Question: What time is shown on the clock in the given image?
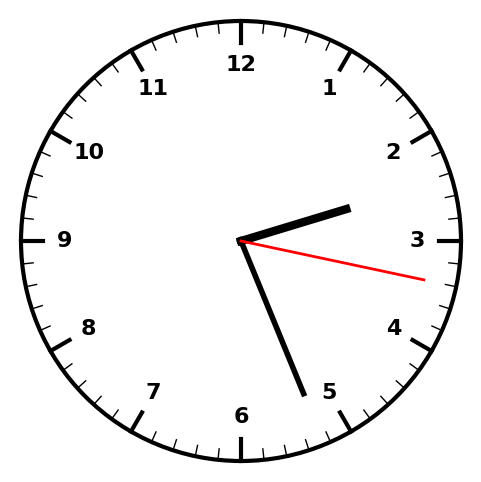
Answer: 02:26:17